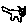
Label: cat